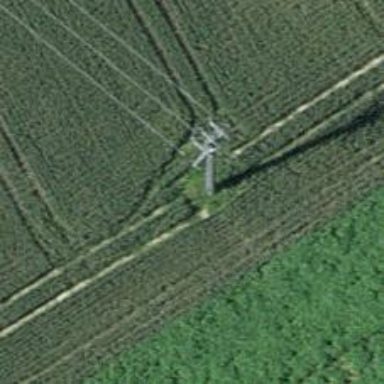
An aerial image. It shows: Power line in the image.